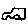
Label: car